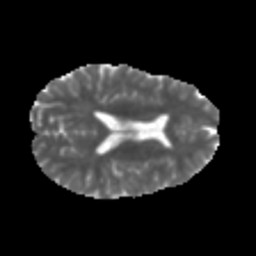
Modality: MD
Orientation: axial
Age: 47
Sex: male
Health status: healthy
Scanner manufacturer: philips
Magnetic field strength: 3 T
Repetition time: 10.019 s
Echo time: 0.07044 s